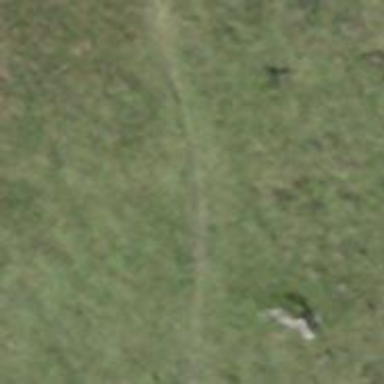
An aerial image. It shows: Path with grade4 tracktype.